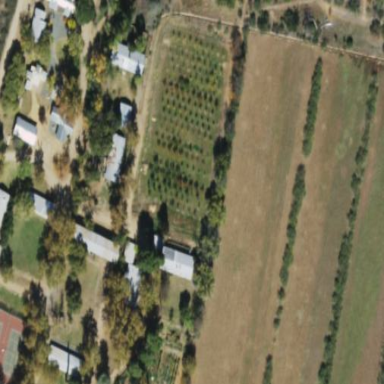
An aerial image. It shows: Orchard.